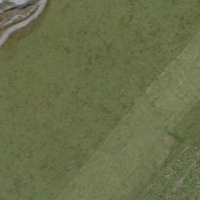
EUNIS habitat code: 23
Species observed at this site:
Parnassia palustris
Saxifraga aizoides